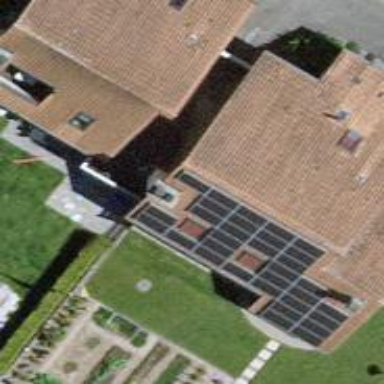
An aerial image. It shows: Solar power generator utilizing photovoltaic technology with solar photovoltaic panels.